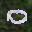
Label: 0